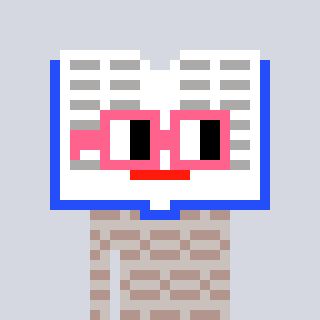
a pixel art character with square pink glasses, a dictionary-shaped head and a foggrey-colored body on a cool background